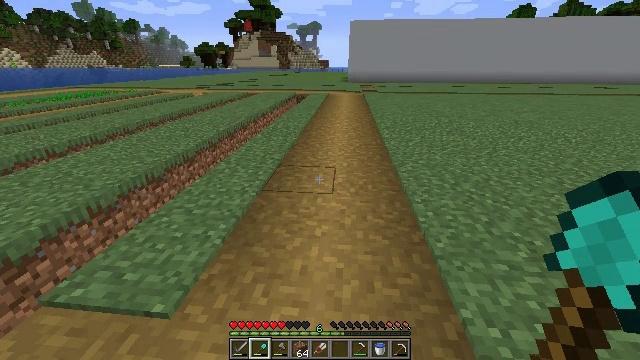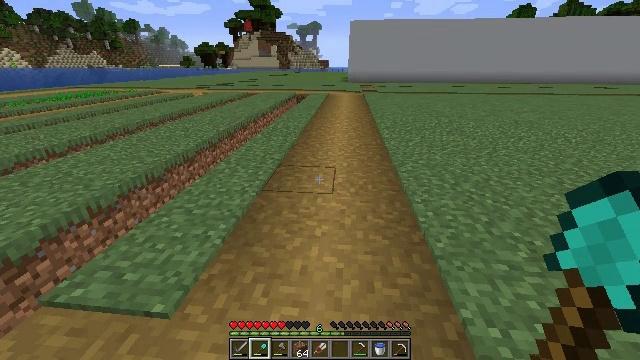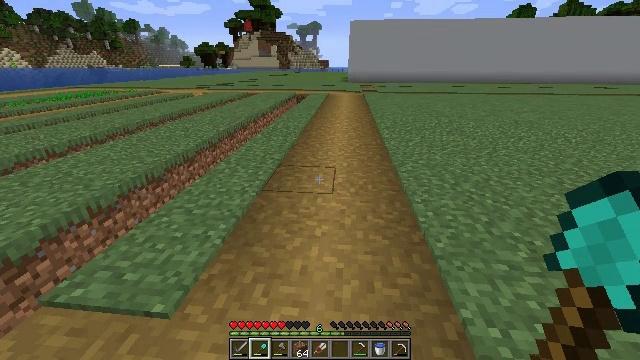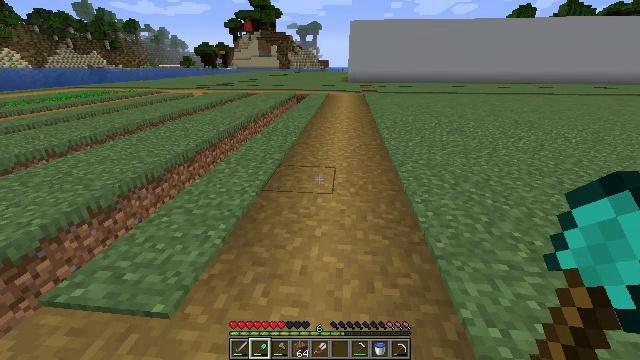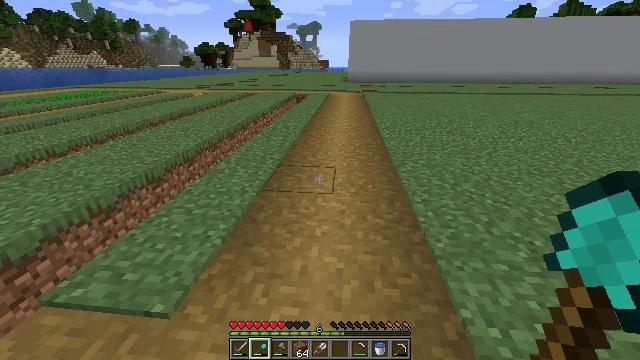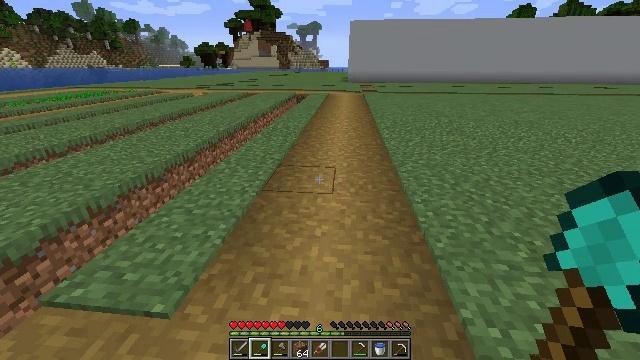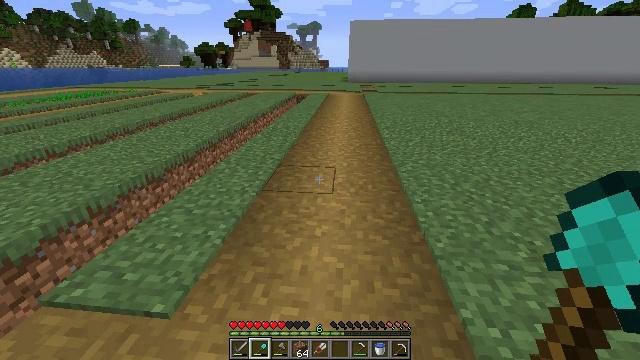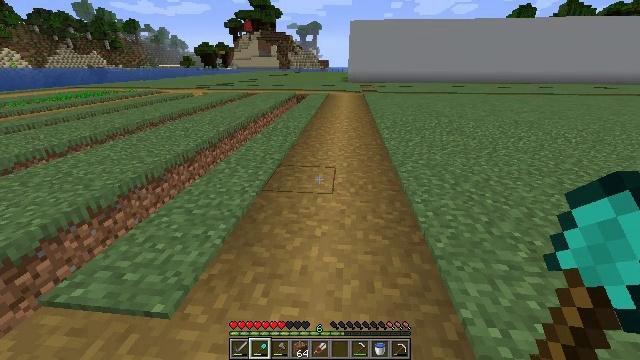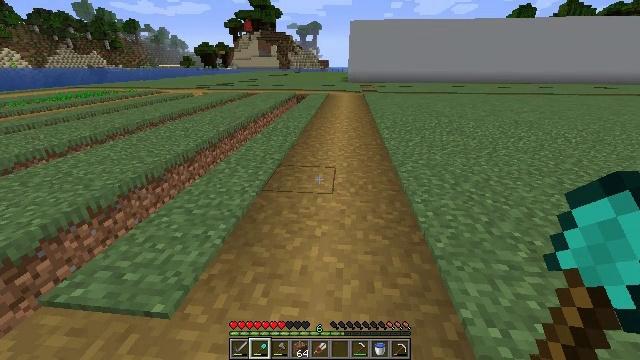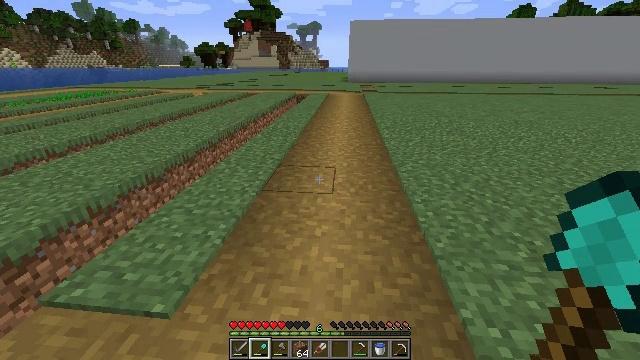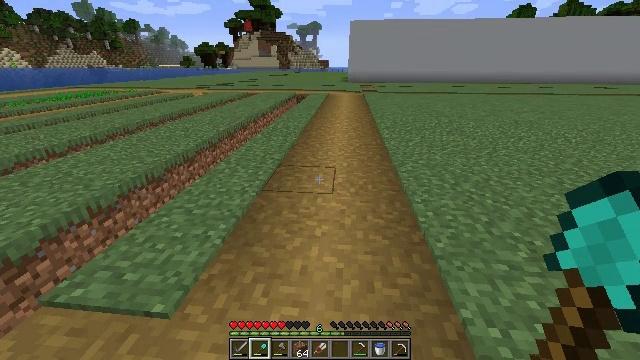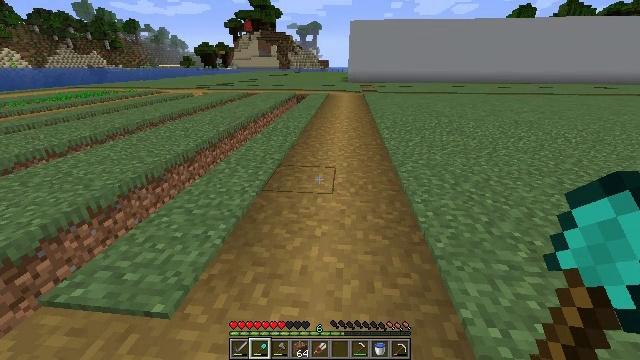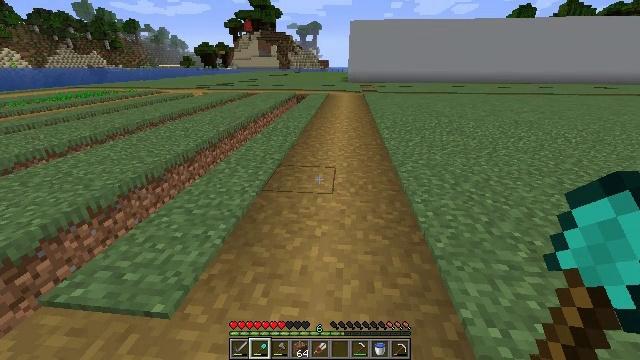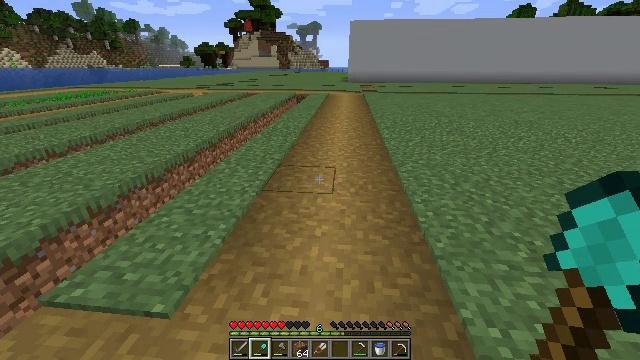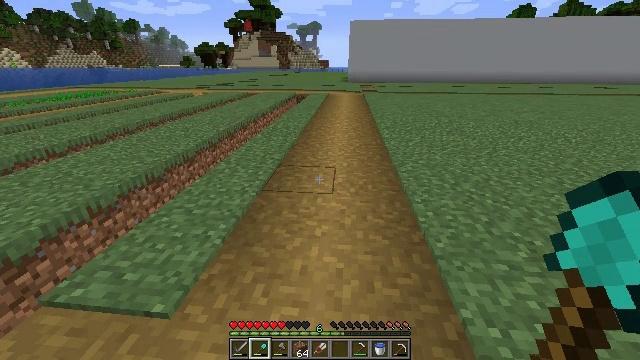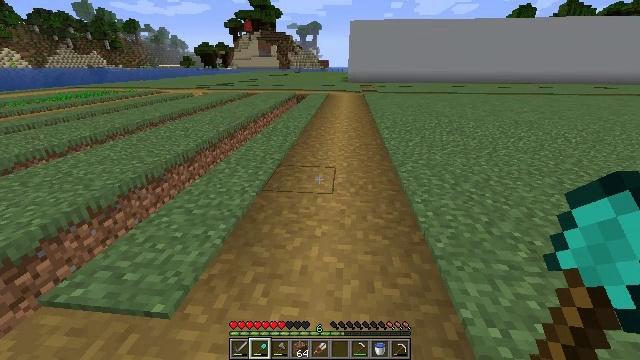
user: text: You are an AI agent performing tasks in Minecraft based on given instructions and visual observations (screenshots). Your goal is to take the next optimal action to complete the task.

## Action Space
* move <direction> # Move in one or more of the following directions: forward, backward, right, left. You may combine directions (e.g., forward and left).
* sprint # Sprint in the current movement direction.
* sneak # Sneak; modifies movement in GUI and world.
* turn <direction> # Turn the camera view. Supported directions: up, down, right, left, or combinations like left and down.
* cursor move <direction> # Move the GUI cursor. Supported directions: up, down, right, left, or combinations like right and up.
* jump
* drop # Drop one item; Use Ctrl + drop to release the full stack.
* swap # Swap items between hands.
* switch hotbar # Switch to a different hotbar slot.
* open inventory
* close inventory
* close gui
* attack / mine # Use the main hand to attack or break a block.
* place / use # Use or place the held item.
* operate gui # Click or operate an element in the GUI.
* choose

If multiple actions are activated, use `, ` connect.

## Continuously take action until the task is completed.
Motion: motion action
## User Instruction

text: Reclaim the grass path segment.
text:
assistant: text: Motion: no_op
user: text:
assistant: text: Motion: no_op
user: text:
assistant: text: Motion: no_op
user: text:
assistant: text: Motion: no_op
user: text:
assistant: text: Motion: no_op
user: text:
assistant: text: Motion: no_op
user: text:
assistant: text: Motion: no_op
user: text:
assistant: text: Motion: no_op
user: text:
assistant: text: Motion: no_op
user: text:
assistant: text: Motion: no_op
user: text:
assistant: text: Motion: no_op
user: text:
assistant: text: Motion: no_op
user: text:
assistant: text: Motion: no_op
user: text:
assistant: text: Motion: no_op
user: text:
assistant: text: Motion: no_op
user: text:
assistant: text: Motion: no_op
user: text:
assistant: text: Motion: no_op
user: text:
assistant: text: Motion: no_op
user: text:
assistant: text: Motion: no_op
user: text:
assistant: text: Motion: no_op
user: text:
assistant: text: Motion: no_op
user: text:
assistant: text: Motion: no_op
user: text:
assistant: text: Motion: no_op
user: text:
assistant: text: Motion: no_op
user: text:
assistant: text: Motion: no_op
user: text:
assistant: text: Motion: no_op
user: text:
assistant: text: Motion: no_op
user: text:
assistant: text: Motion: no_op
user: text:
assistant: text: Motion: no_op
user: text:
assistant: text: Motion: no_op